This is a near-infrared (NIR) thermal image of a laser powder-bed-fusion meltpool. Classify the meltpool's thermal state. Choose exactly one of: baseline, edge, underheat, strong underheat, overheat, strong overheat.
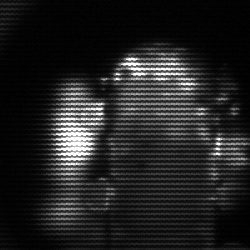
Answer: strong underheat